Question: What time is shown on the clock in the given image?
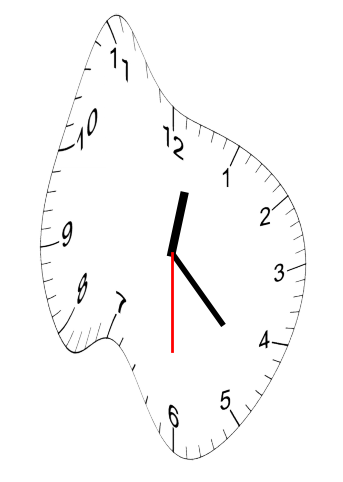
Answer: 12:22:30